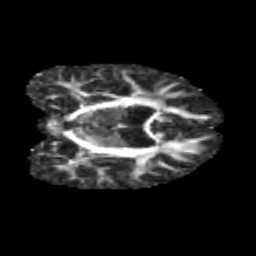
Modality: FA
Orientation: coronal
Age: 9
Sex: female
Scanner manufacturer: siemens
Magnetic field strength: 3 T
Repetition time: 3.8 s
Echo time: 0.07 s